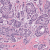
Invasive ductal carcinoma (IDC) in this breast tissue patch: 1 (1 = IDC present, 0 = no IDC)